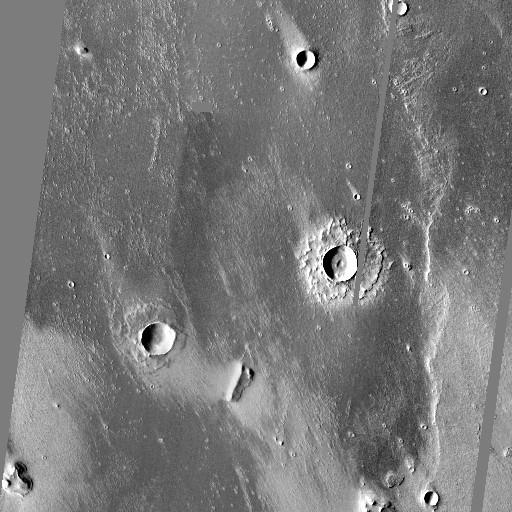
Crater classes present: Background, Other, Layered